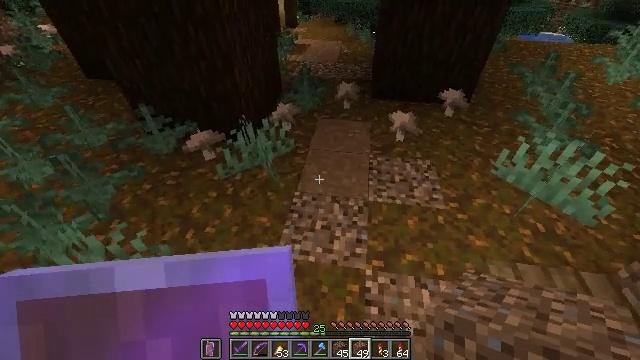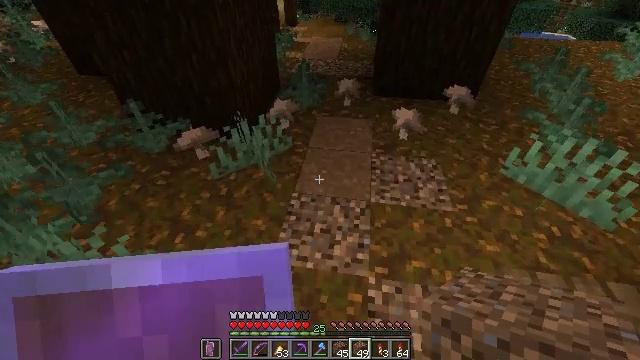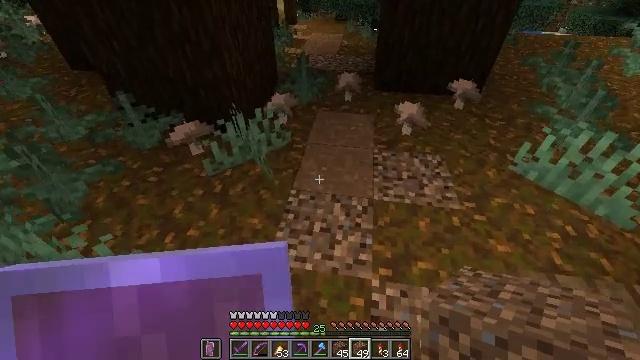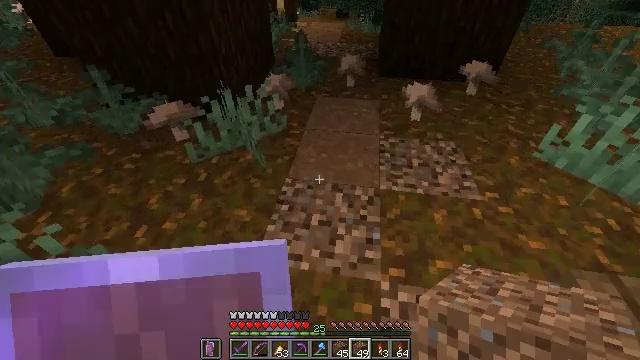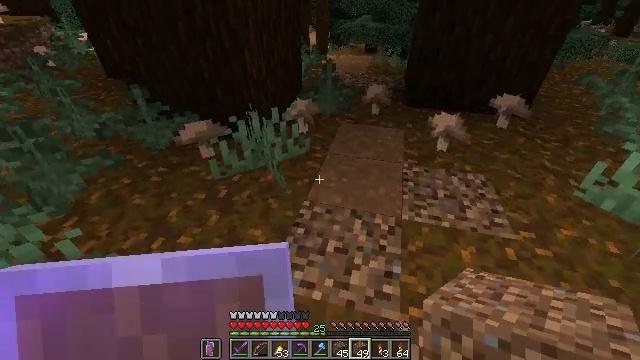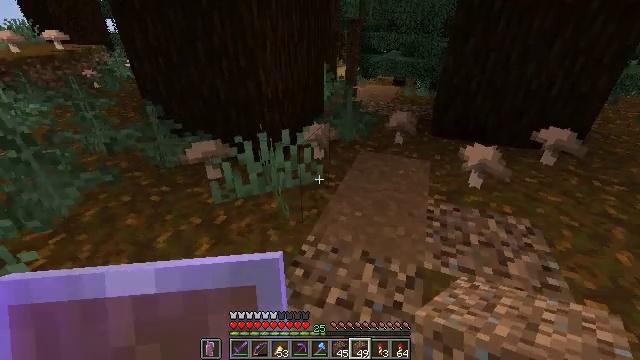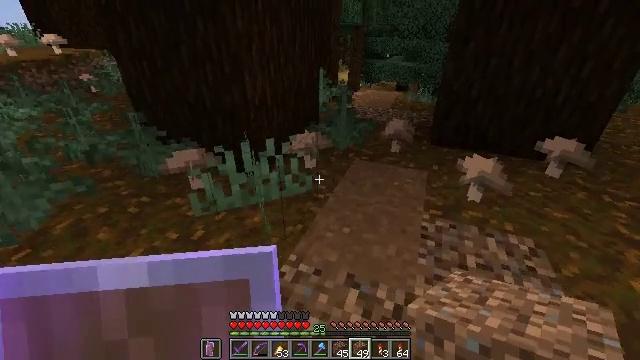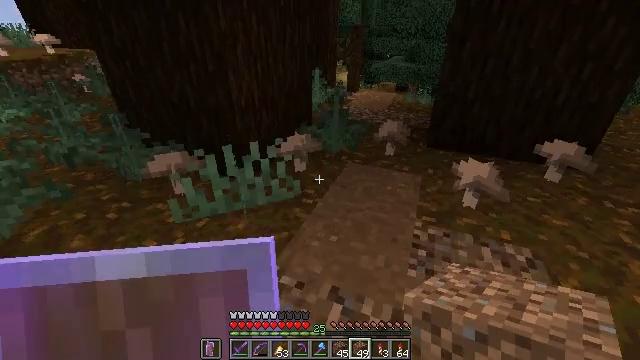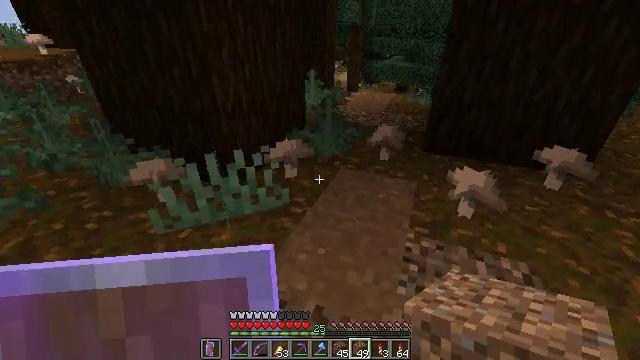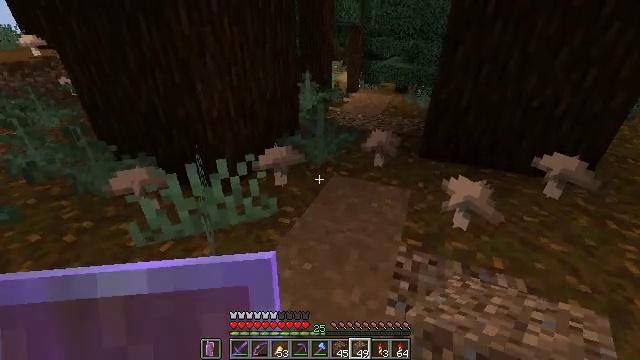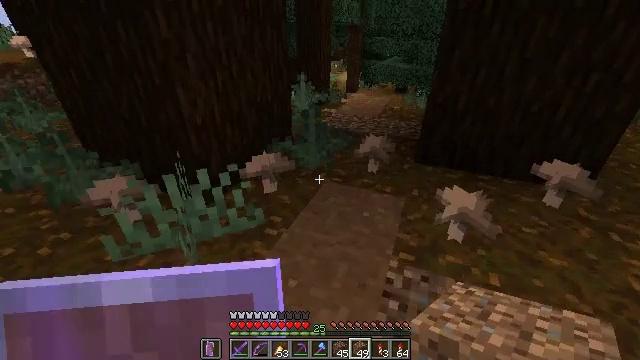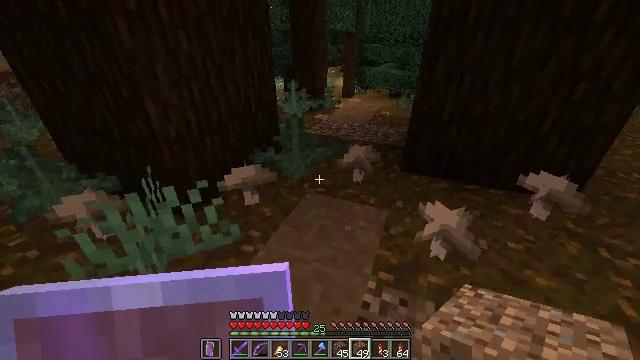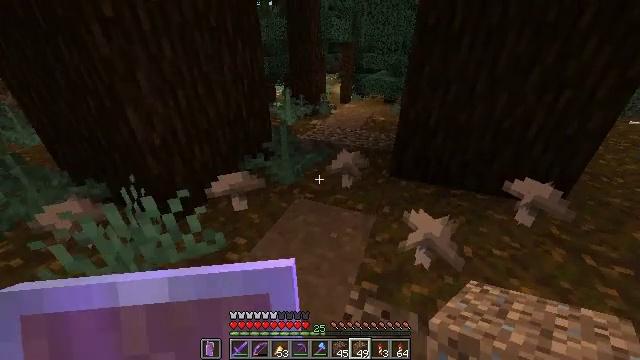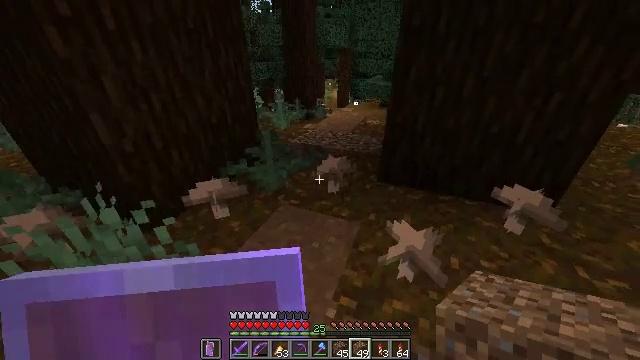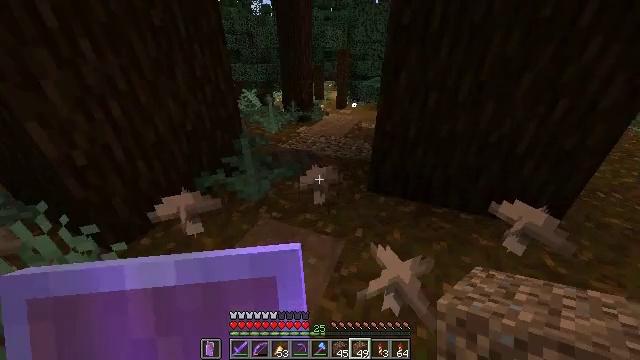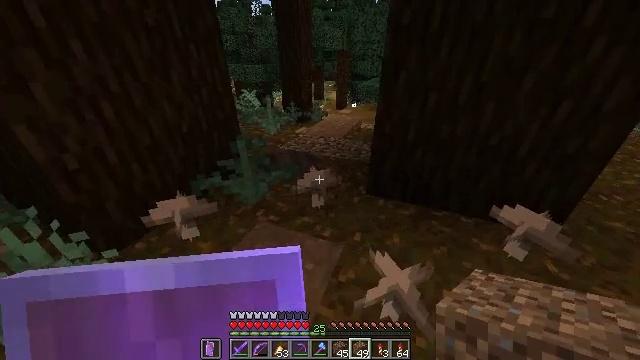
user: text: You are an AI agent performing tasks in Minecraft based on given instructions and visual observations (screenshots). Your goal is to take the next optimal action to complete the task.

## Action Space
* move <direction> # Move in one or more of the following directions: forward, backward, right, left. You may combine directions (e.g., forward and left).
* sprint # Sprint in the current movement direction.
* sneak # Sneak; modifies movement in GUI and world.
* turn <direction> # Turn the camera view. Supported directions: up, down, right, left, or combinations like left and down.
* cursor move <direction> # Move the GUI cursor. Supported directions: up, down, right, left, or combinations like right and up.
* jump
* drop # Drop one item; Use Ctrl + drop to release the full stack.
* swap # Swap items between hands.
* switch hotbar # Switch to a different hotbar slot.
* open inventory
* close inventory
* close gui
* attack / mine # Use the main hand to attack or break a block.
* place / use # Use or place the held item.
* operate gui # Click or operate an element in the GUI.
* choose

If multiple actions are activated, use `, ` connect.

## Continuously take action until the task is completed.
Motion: motion action
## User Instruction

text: Gather the podzol block.
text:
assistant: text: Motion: move forward
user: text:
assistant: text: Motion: move forward
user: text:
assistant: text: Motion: move forward and move right
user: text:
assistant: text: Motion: move forward and move right, turn left and up
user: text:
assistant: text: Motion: move forward and move right, turn left and up
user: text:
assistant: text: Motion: move forward and move right
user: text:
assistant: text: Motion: move forward and move right
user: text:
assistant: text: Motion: move forward and move right
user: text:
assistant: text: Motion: move forward and move right
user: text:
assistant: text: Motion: move forward and move right, sprint
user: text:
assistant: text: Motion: move forward and move right, sprint
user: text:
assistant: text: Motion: move forward and move right, sprint
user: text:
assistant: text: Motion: move forward and move right, sprint
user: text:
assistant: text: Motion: move forward, sprint
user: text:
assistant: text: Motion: move forward, sprint
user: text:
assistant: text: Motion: move forward, sprint
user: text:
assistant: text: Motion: move forward, sprint
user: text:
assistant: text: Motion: move forward, sprint
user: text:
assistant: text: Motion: move forward, sprint
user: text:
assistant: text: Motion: move forward, sprint
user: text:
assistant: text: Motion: move forward, sprint
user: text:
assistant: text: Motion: move forward, sprint, turn left
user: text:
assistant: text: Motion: move forward, sprint, turn left
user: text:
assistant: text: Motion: move forward, sprint, turn left
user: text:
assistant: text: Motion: move forward, sprint
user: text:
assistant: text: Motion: move forward, sprint
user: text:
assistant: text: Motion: move forward, sprint
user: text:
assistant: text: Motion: move forward, sprint
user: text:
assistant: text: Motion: move forward, sprint
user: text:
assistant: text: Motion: move forward, sprint